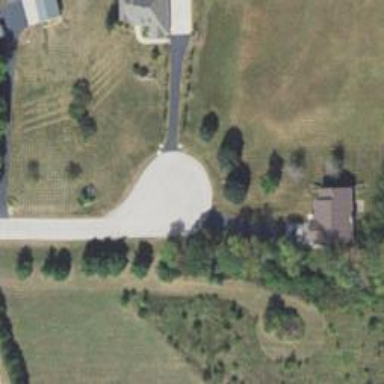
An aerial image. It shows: Driveway leading to service road.